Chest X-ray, AP view. Patient: 31 years old, sex M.
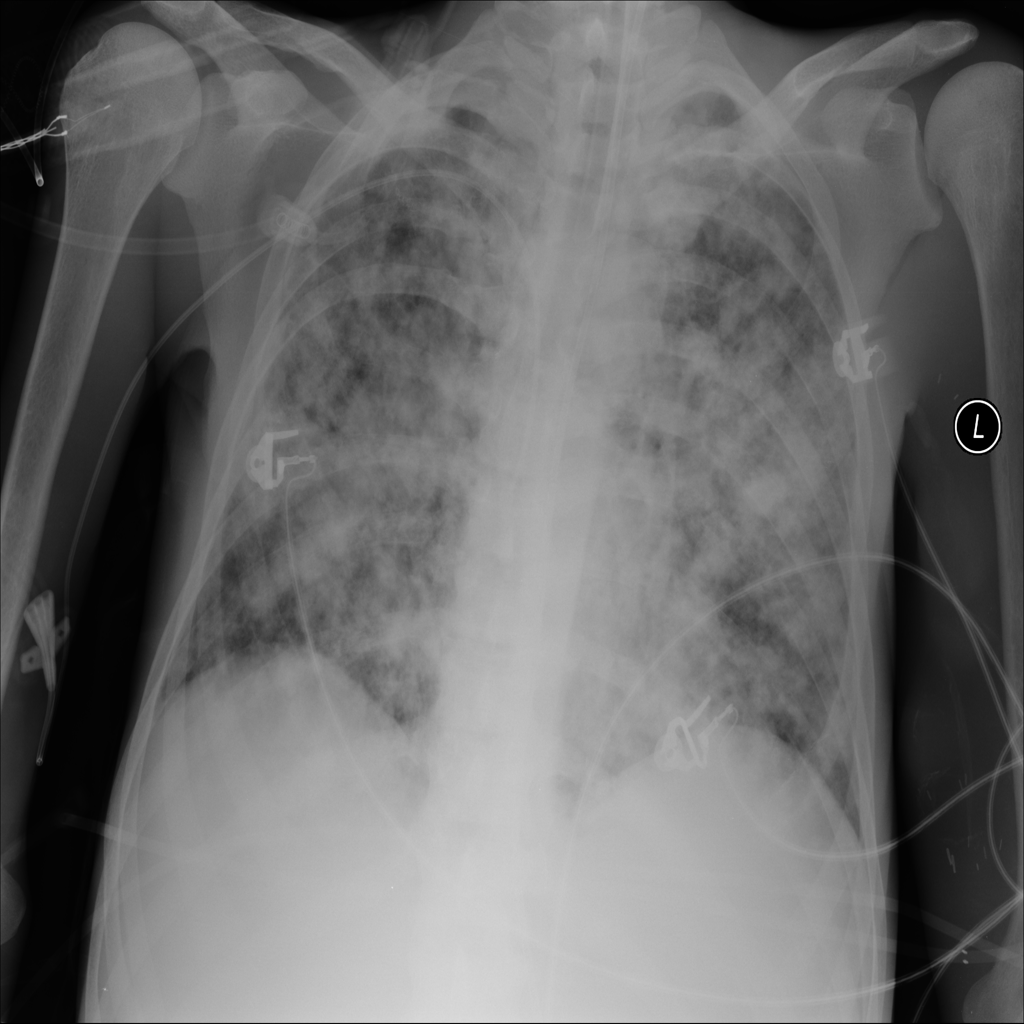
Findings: Infiltration, Nodule